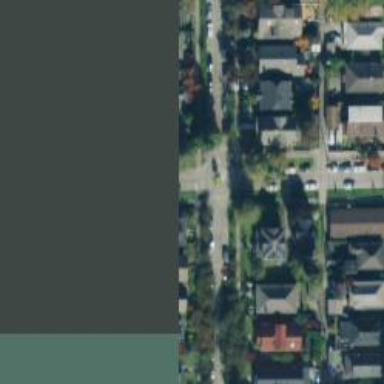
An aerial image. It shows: Residential road with separate sidewalk.